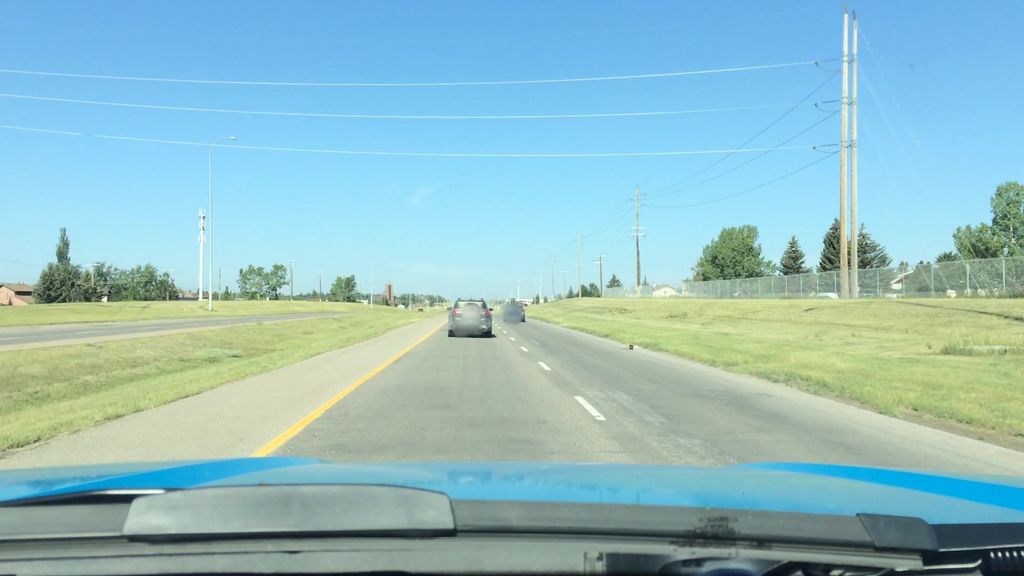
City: calgary